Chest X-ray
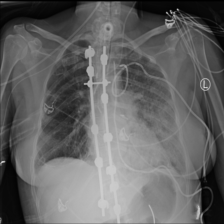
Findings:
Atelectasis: negative
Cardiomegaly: negative
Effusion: negative
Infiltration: positive
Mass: negative
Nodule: negative
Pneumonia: negative
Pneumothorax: negative
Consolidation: negative
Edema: negative
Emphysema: negative
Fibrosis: negative
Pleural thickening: negative
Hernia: negative